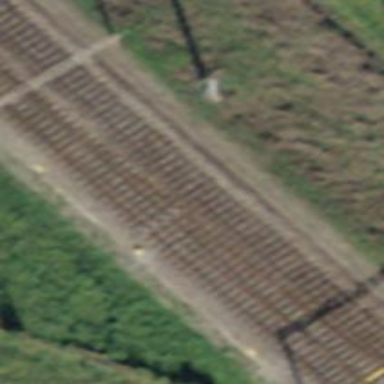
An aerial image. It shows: Disused railway siding with one track. The electrification system used contact lines.